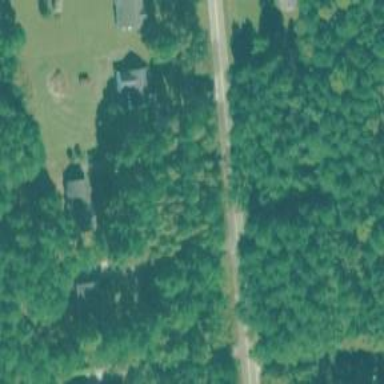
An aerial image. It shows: Driveway.